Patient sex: F
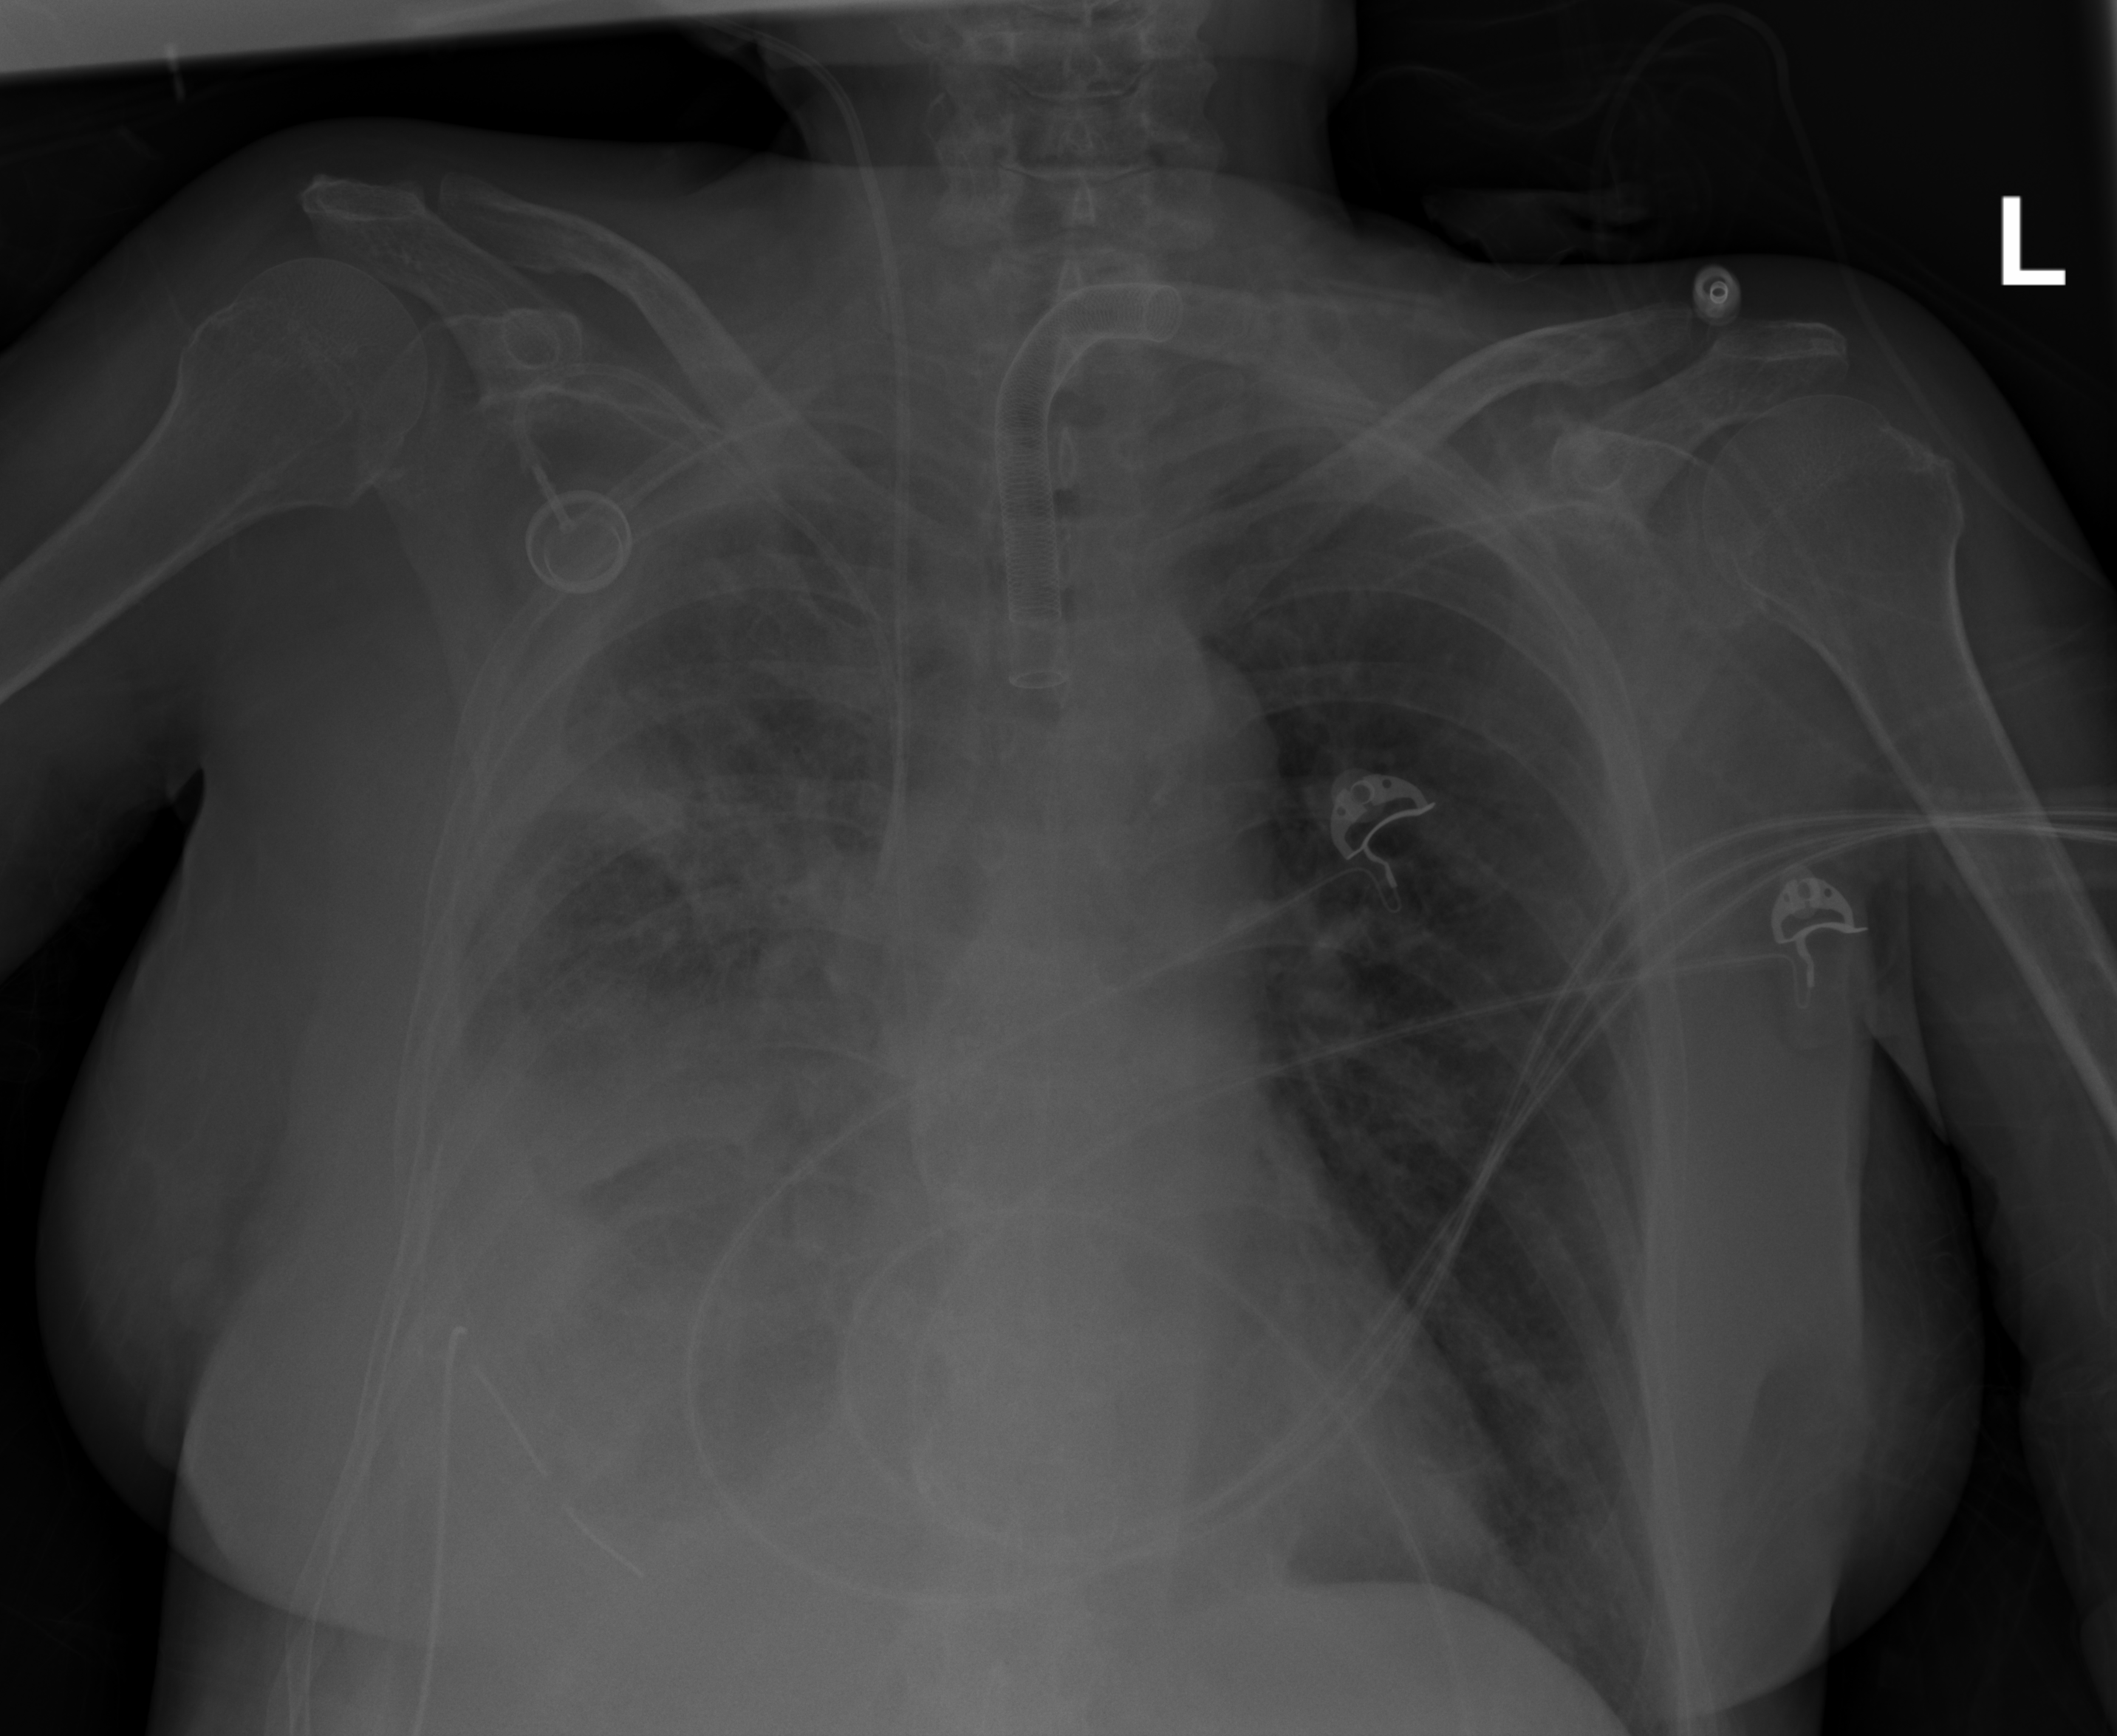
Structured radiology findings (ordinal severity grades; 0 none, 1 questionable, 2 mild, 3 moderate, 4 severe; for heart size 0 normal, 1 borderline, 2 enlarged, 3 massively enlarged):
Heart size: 0
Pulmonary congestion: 0
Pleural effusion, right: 2
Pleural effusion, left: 0
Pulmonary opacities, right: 3
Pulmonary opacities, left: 0
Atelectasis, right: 3
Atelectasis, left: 0